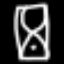
Label: hourglass